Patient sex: M
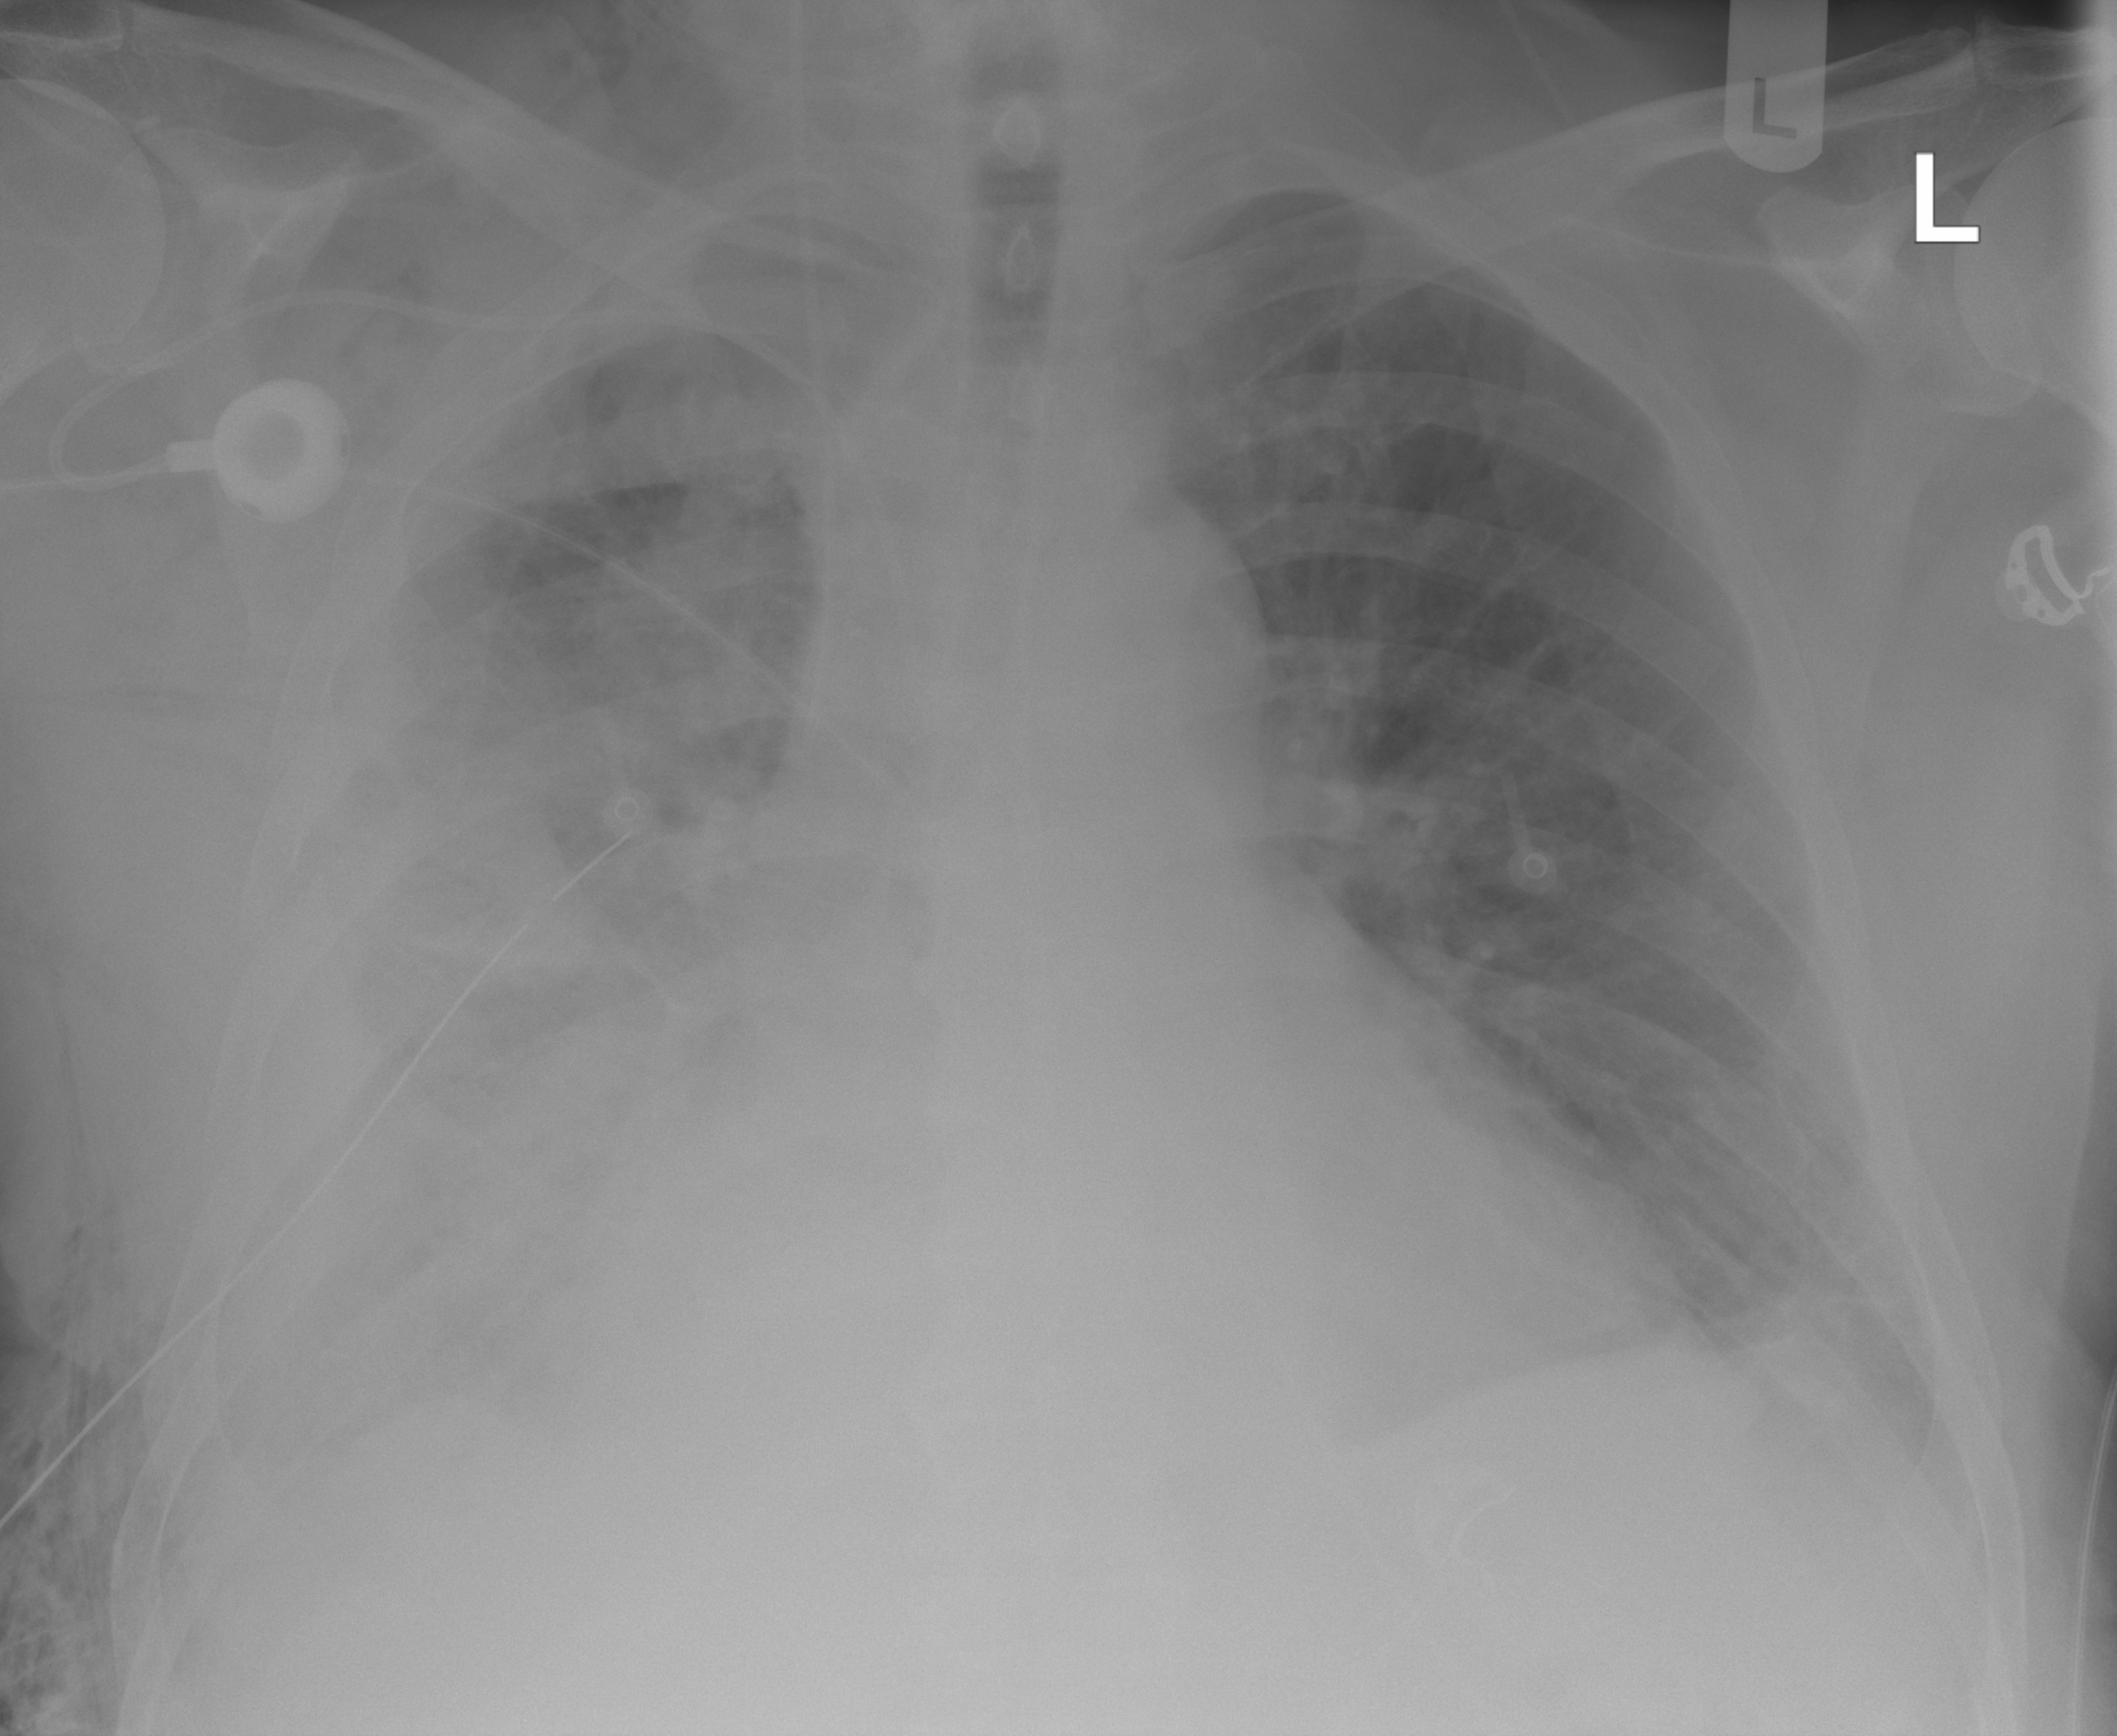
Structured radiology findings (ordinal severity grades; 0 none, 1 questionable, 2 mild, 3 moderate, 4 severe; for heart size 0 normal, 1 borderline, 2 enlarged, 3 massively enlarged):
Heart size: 2
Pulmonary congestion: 0
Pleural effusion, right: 3
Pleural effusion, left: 0
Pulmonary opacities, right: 0
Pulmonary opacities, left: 0
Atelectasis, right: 2
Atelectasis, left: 2